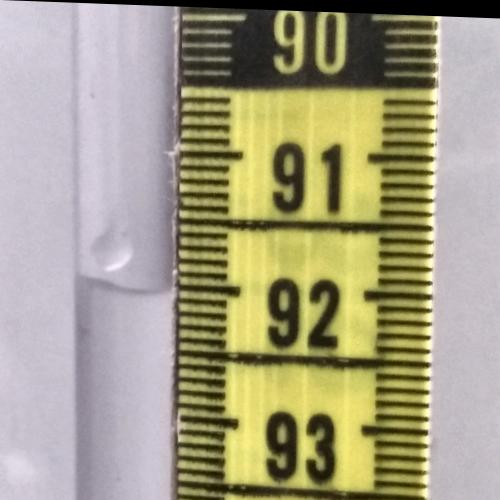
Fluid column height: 92.0 cm